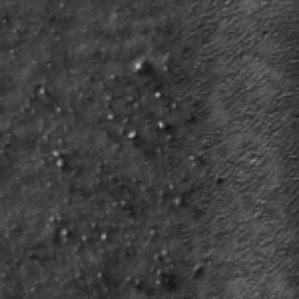
Label: frost